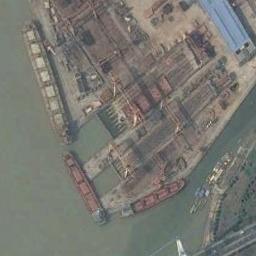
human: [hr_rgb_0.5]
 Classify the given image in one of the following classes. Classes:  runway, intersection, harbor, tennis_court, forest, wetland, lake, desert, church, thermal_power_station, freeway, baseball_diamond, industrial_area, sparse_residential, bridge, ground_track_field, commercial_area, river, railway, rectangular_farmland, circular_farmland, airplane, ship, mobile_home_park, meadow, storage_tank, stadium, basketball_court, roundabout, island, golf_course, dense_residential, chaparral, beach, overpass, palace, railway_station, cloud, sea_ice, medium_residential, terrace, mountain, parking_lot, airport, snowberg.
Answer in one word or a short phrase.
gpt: ship